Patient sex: M
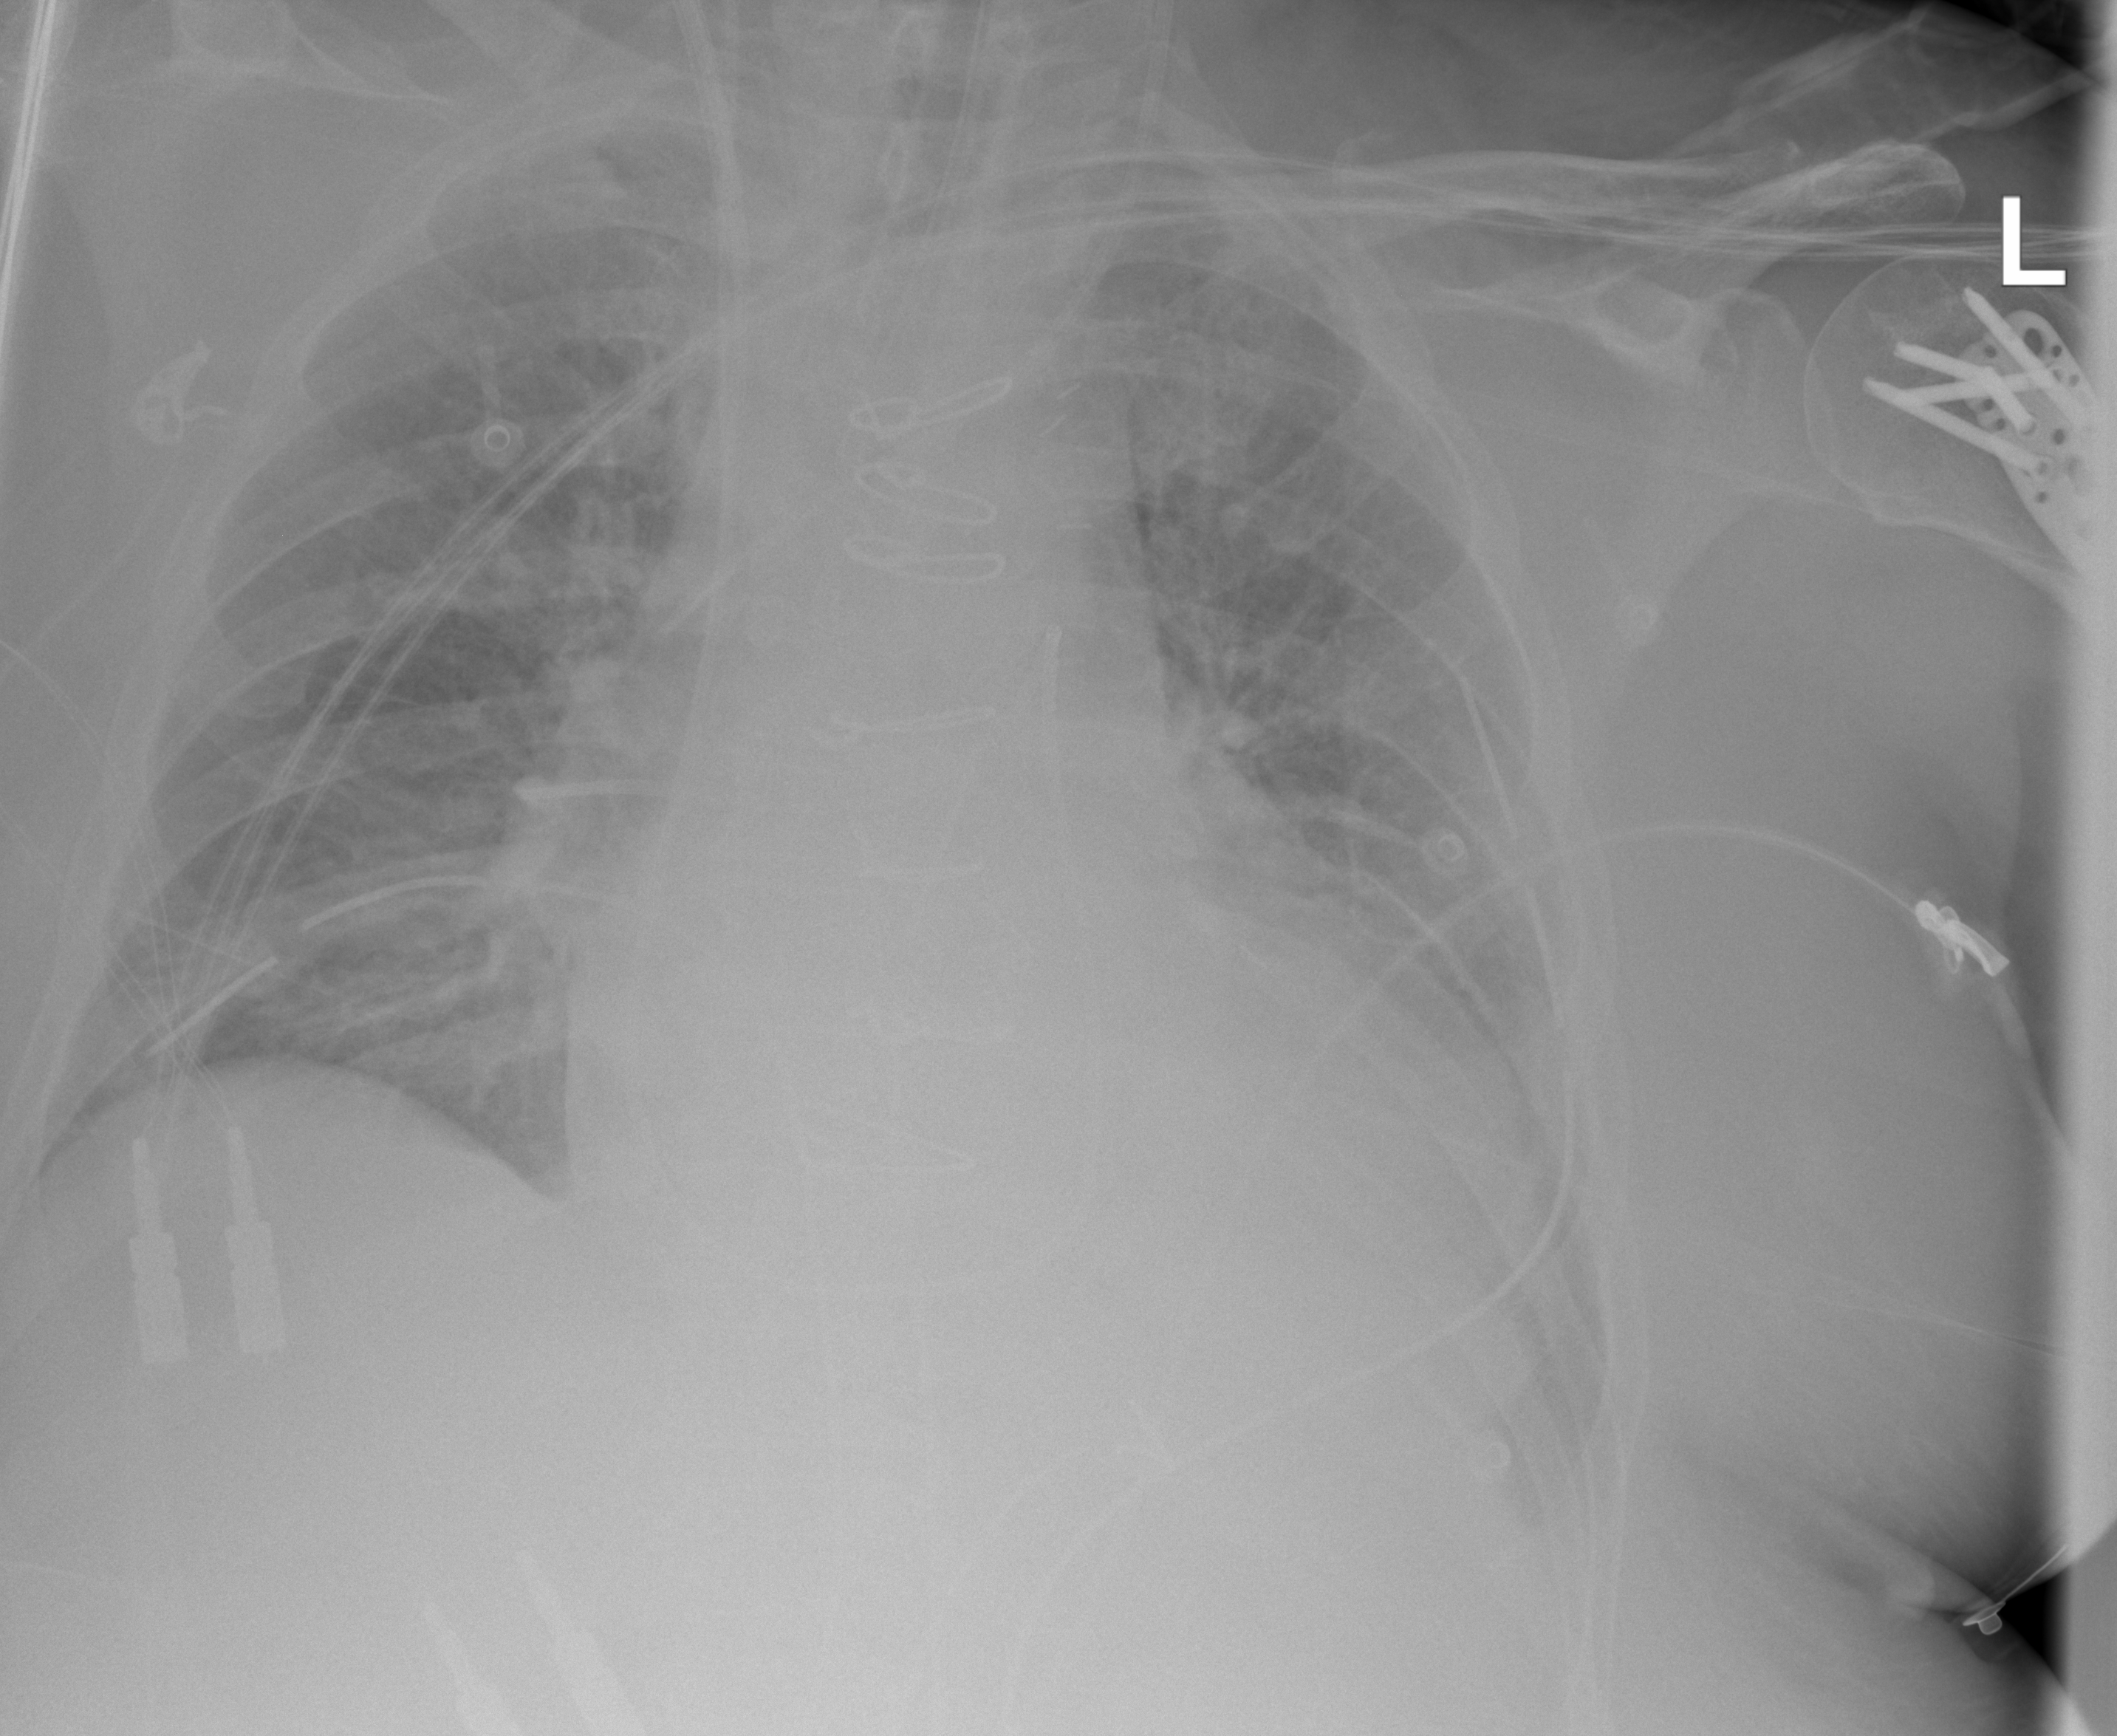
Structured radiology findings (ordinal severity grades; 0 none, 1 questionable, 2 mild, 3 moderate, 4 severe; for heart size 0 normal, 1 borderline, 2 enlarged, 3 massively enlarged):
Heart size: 2
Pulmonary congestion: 2
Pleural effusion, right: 0
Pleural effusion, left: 2
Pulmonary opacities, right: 0
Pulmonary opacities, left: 0
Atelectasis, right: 0
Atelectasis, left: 2